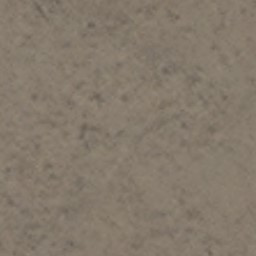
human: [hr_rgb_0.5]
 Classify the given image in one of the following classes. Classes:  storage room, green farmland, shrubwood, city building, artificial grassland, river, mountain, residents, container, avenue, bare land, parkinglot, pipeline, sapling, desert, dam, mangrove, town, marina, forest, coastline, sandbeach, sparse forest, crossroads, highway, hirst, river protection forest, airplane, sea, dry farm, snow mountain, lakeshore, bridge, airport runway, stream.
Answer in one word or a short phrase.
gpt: bare land